Question: This question is probably answered somewhere, but I cannot find where, so I will ask here:
I have a set of data consisting of several samples per timestep. So, I basically have two arrays, "times", which looks something like: (0,0,0,1,1,1,1,1,2,2,3,4,4,4,4,...) and my data which is the value for each time. Each timestep has a random number of samples. I would like to get the average value of the data at each timestep in an efficient manner.
I have prepared the following sample code to show what my data looks like. Basically, I am wondering if there is a more efficient way to write the "average_values" function.
'''
import numpy as np
import matplotlib.pyplot as plt
def average_values(x,y):
unique_x = np.unique(x)
averaged_y = [np.mean(y[x==ux]) for ux in unique_x]
return unique_x, averaged_y
#generate our data
times = []
samples = []
#we have some timesteps:
for time in np.linspace(0,10,101):
#and a random number of samples at each timestep:
num_samples = np.random.random_integers(1,10)
for i in range(0,num_samples):
times.append(time)
samples.append(np.sin(time)+np.random.random()*0.5)
times = np.array(times)
samples = np.array(samples)
plt.plot(times,samples,'bo',ms=3,mec=None,alpha=0.5)
plt.plot(*average_values(times,samples),color='r')
plt.show()
'''
Here is what it looks like:

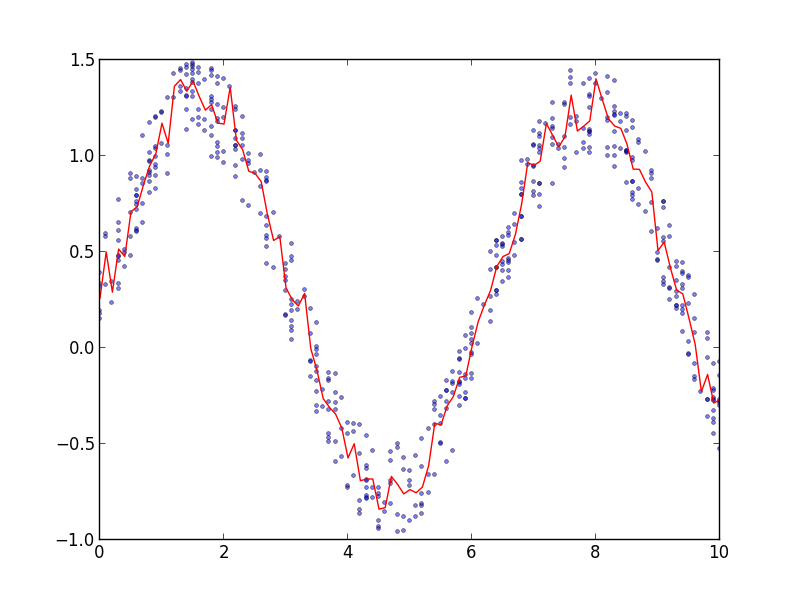
Answer: May I propose a <URL> solution. It is highly recommended if you are going to be working with time series.
## Create test data
'''
import pandas as pd
import numpy as np
times = np.random.randint(0,10,size=50)
values = np.sin(times) + np.random.random_sample((len(times),))
s = pd.Series(values, index=times)
s.plot(linestyle='.', marker='o')
'''

## Calculate averages
'''
avs = s.groupby(level=0).mean()
avs.plot()
'''